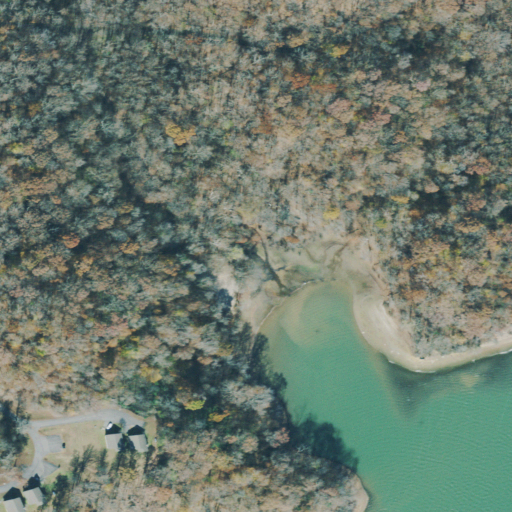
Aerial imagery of valley in Tennessee named Barn Hollow containing deciduous forest, open water, woody wetlands, pasture, low intensity development, grassland, and open development